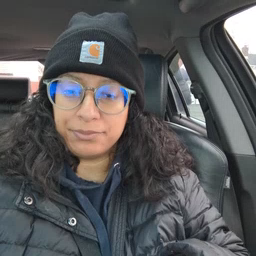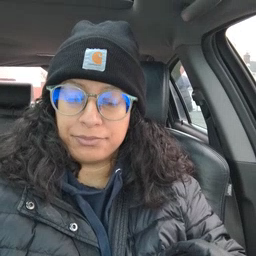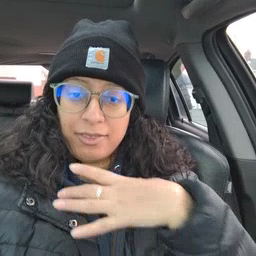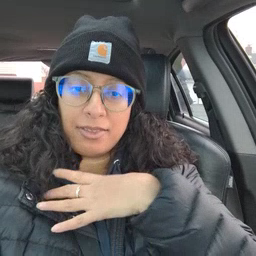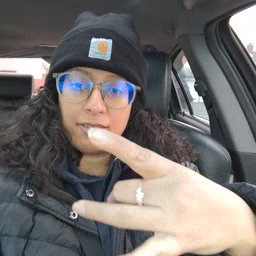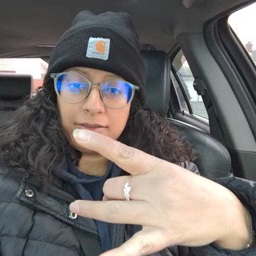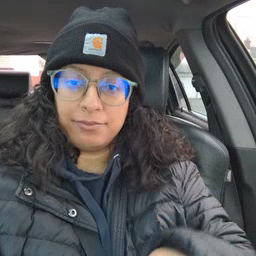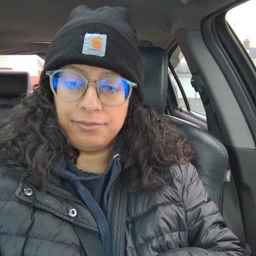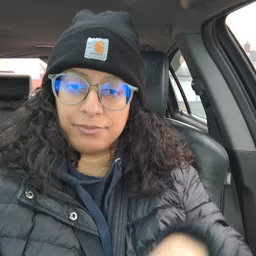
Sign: like